Aerial crown-view tile of a tropical tree (Barro Colorado Island, Panama), acquired 20241216:
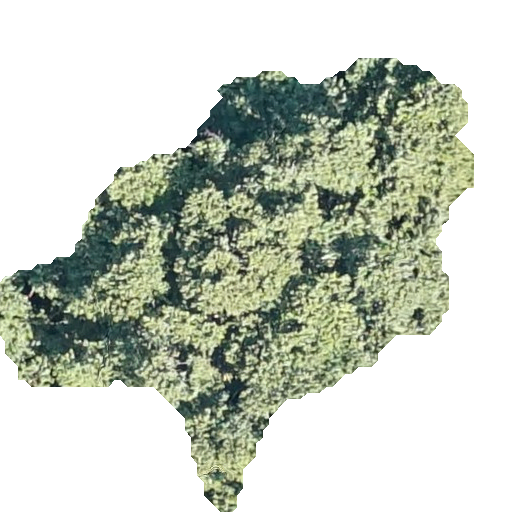
Species: Luehea seemannii
GBIF accepted scientific name: Luehea seemannii
Crown area: 169.252 m²